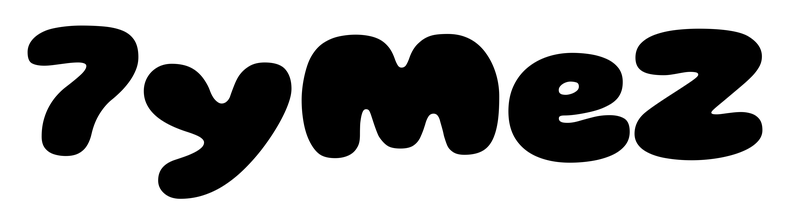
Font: Gluten_Black